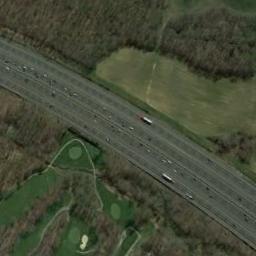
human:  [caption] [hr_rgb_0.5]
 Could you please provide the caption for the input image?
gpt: A freeway with a small bend goes through the forest with two lawns and some cars are driving on the freeway .

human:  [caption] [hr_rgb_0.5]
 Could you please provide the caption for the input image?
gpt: The freeway is surrounded by a large green forest with many cars on the freeway .

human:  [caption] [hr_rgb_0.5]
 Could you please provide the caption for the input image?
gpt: There are three white cars on the highway above .

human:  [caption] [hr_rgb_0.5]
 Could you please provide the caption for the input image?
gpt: The freeway goes through the forest and grass .

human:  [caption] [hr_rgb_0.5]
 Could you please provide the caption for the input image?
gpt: There are lawns and trees beside the freeway .